Question: I need to implement a sort of word sensing feature . What I require is to have a plugin which will read and compare a word, as I type , with a predefined word , and on successfull matches , it will display a checkbox .

As in the image , once I type test and give a space , it will take the entire word and compare it with a predefined word say "Testimony" . Now, as I have given a space after Test , it won't match with the reference word and it will wait for the next word. Again , as a user presses spacebar , it will take the new word and start comparing .
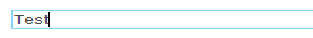
Answer: If you need a more customizable option than jQuery's autocomplete, you can bind a <URL> event to the textbox you are typing in, check the keycode of the key that the user is pressing, and act accordingly. Something along the lines of this:
'''
$('#textarea').bind('keypress', function(e) {
var key = (e.keyCode ? e.keyCode : e.charCode);
if( key == '32') {
alert("spacebar was pressed");
var input = $("#textArea").val();
// Put your comparison logic here
}
});
'''
I remember there being some funkiness with how IE handles codes, but the above works at least with FF and Chrome.